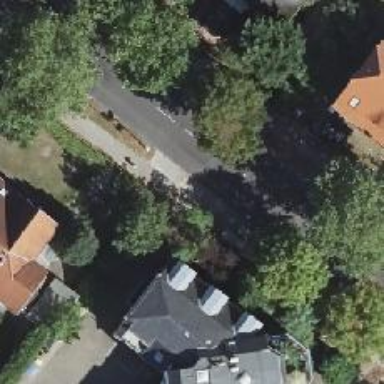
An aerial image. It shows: Footway.